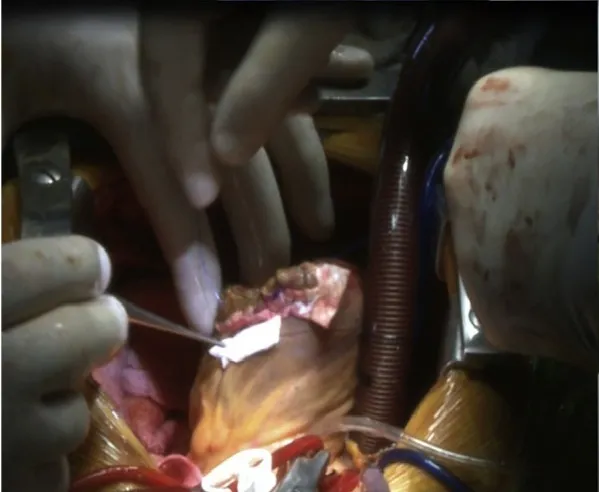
Closing the left venticle by matress suture.
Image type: medical_photograph (other_medical_photograph)